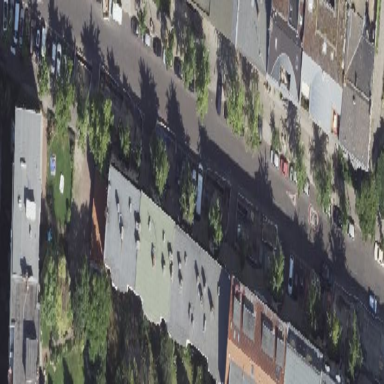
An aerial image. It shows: Parking area surfaced with paving stones.